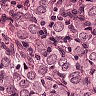
Metastatic tissue present: yes